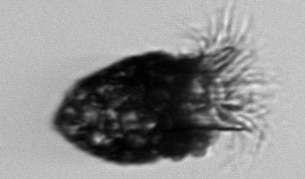
Label: Stenosemella_pacifica